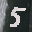
Label: 5